Chest X-ray:
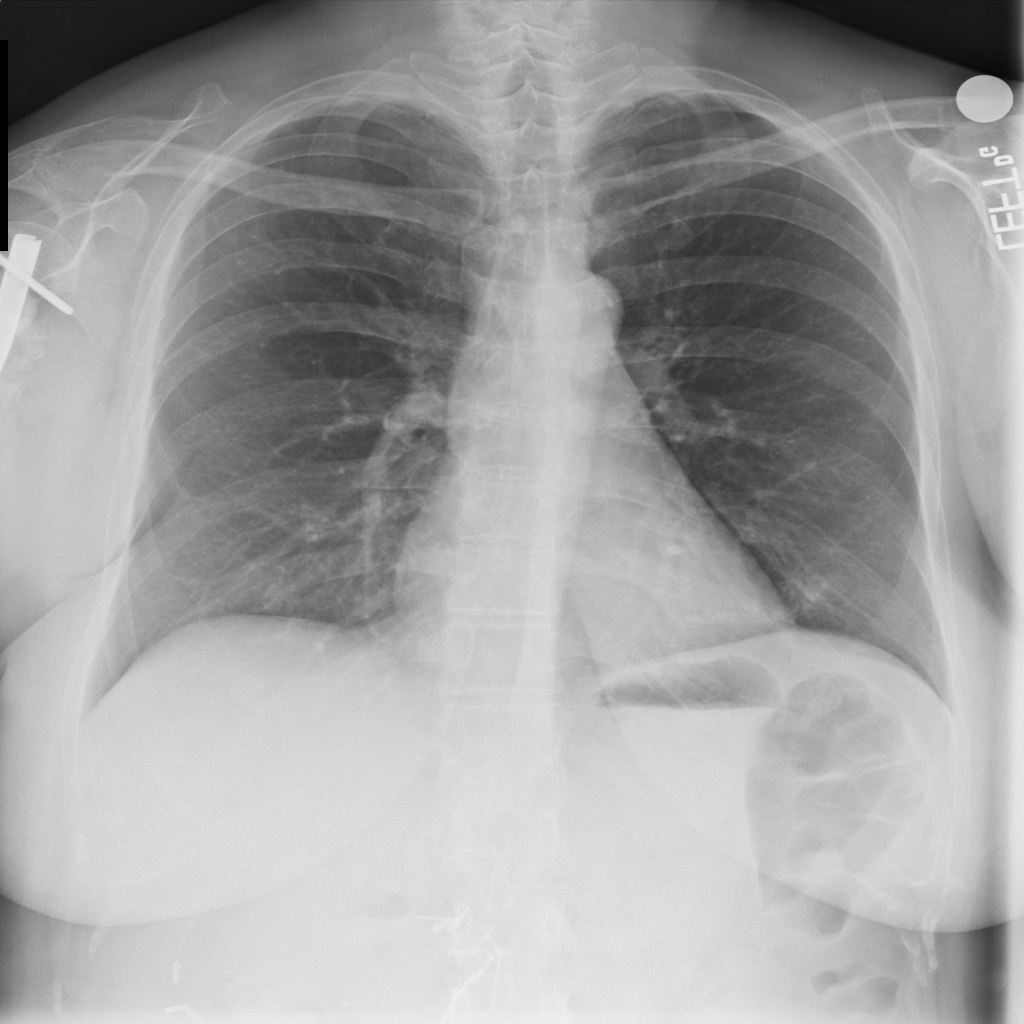
No abnormal finding: yes